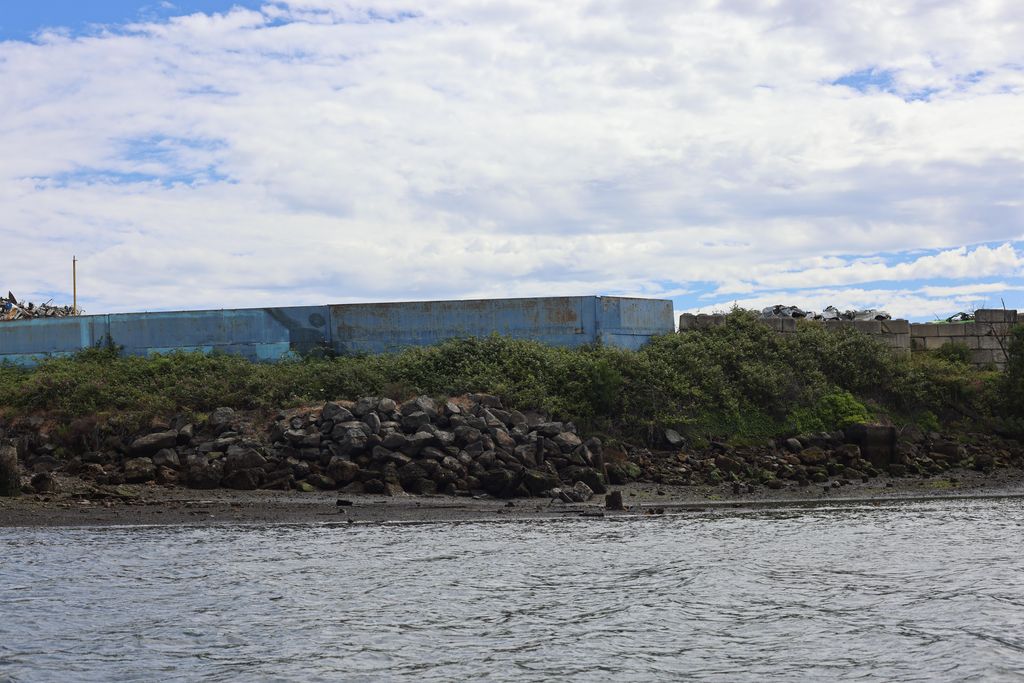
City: victoria